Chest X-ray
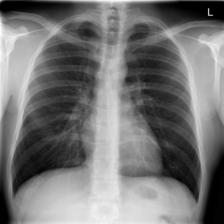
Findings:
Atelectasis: negative
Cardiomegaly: negative
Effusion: negative
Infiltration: negative
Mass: negative
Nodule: negative
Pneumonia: negative
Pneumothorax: negative
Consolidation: negative
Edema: negative
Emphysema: negative
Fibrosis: negative
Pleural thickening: negative
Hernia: negative